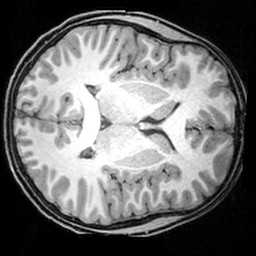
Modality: T1w
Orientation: axial
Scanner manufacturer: siemens
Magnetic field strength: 3 T
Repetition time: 1.9 s
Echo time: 0.00397 s